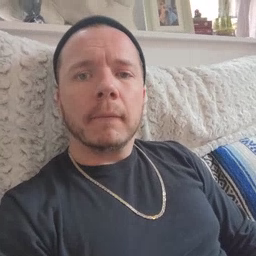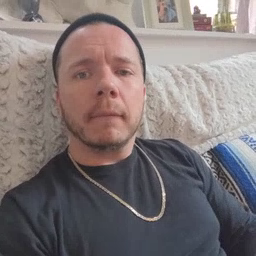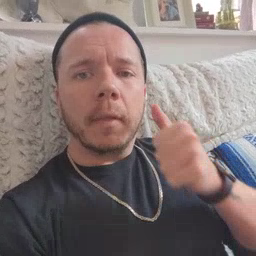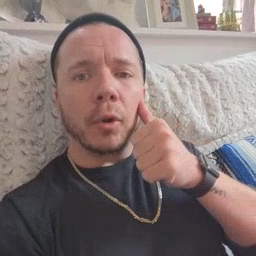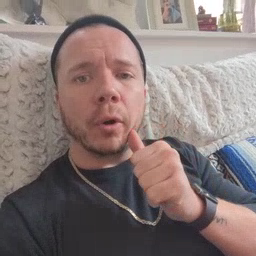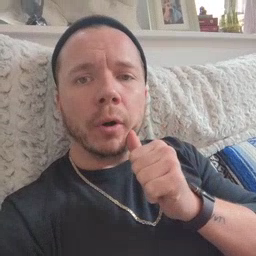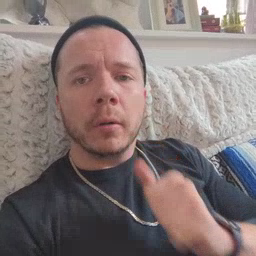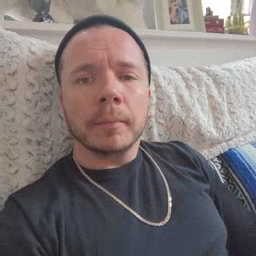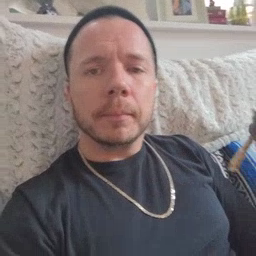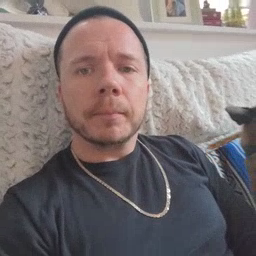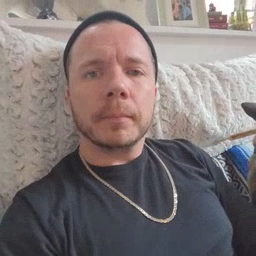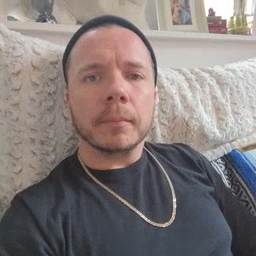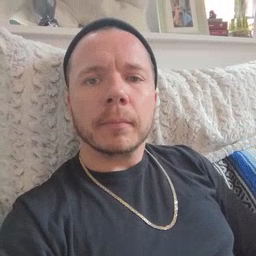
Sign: girl